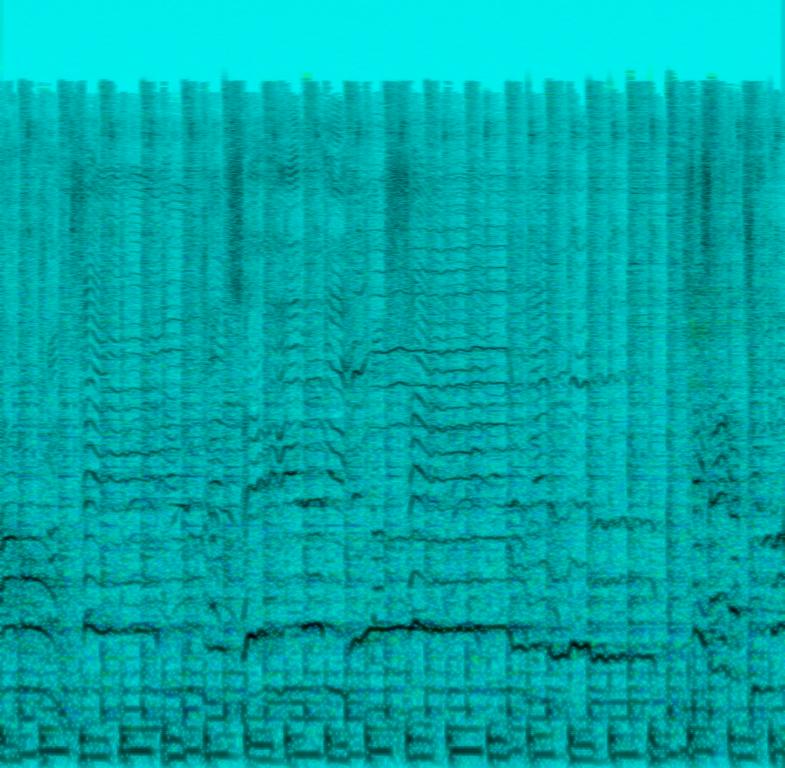
The track is an upbeat blues song that features falsetto and raspy male vocals. A drum kit plays an energetic and happy beat. A bass guitar follows the rhythm and adds a bouncy vibe to the song. The overall sound of the instruments is bright and happy. A guitar follows the bass and the drum kit.